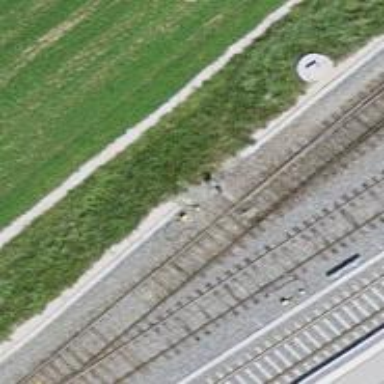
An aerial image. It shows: Railway switch.